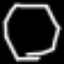
Label: octagon